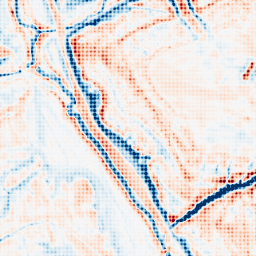
Category: edge_preserving
Decomposition family: bilateral
Decomposition parameters: d: 21
sigma_color: 150
sigma_space: 150
Upsampling method: sinc_blackman
Upsampling parameters: scale: 8
kernel_size: 8
Upsampling scale: 8